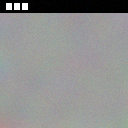
Screen state: on